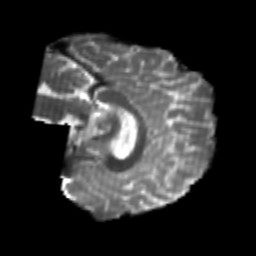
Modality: T2w
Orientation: sagittal
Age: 22
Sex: male
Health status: healthy
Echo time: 0.074 s